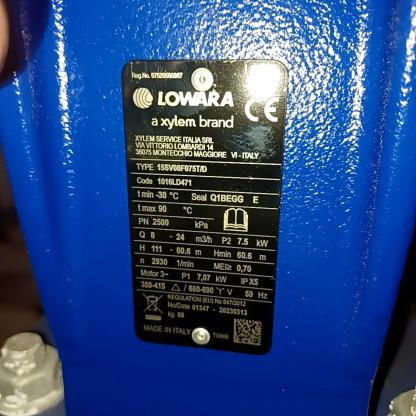
Klasa: tabliczka-znamionowa